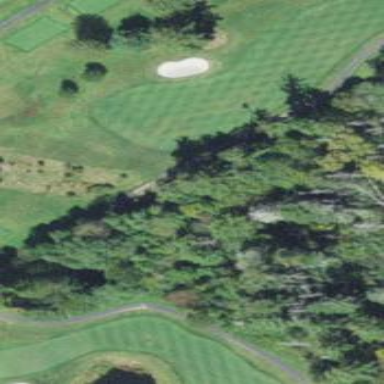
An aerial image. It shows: Grassy area designated as driving range for golf.